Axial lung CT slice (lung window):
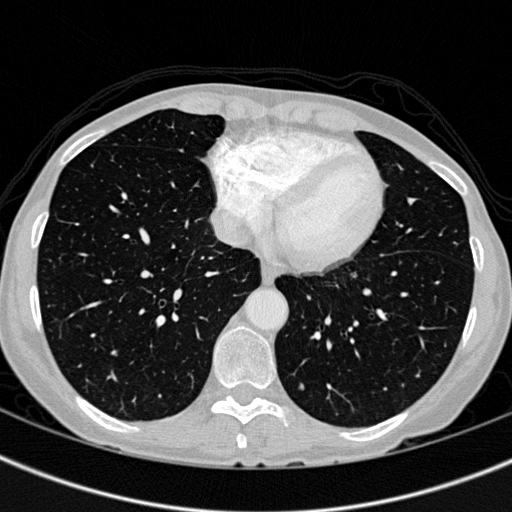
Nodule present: yes
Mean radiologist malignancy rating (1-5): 3